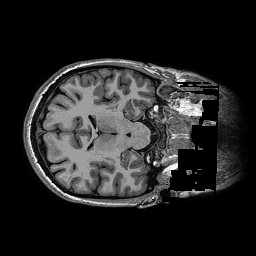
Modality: T1w
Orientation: axial
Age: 37
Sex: female